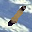
Label: 1